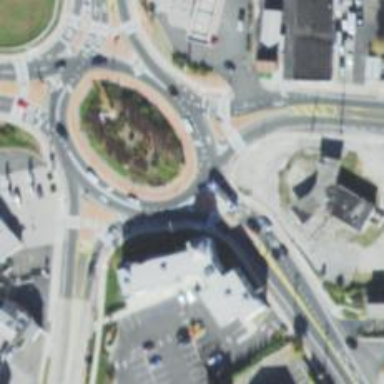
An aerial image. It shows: Roundabout on trunk highway.